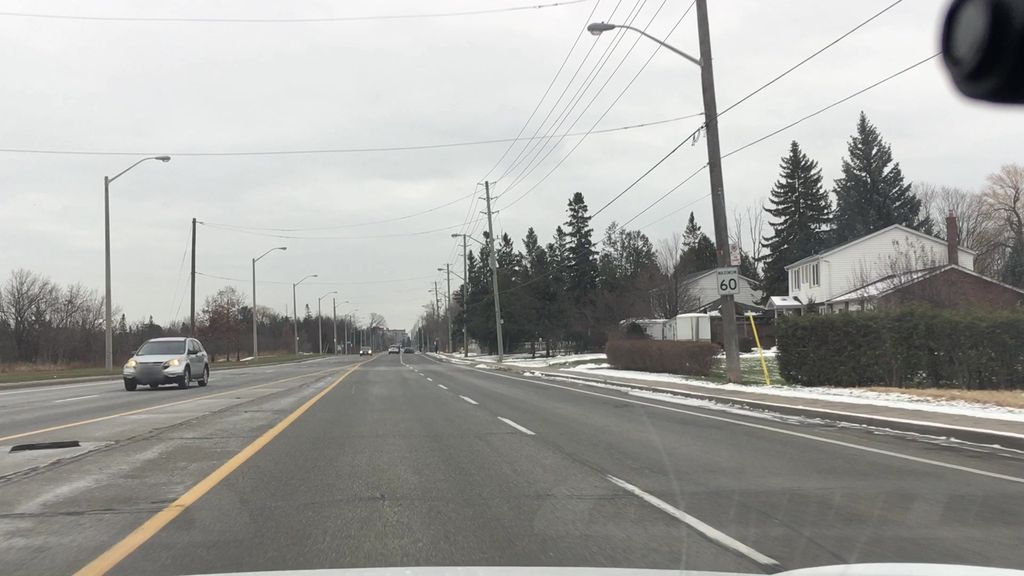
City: toronto